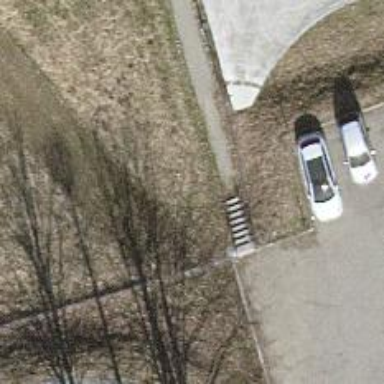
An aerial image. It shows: Road with steps.